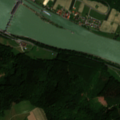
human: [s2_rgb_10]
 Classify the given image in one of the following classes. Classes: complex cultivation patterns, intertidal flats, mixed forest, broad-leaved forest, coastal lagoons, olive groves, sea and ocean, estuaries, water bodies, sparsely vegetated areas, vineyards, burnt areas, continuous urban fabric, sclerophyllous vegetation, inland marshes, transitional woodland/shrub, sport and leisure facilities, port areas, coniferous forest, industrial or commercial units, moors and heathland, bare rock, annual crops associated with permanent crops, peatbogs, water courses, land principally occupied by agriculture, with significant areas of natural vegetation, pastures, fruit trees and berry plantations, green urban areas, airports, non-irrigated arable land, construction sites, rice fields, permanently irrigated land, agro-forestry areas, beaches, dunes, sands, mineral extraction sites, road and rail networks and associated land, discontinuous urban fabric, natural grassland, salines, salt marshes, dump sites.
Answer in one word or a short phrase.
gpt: discontinuous urban fabric, non-irrigated arable land, pastures, broad-leaved forest, mixed forest, water courses